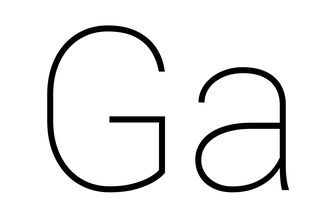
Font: Roboto_Thin